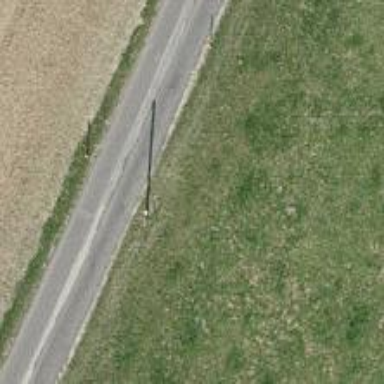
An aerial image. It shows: Power pole.